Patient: sex F, age 67
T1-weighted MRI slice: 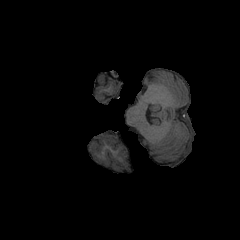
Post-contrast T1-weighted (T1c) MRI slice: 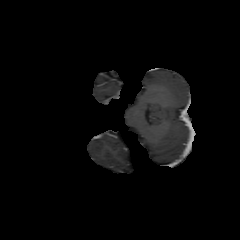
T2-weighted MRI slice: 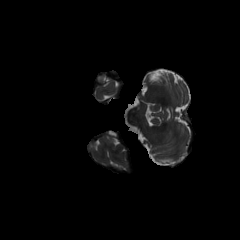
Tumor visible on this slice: no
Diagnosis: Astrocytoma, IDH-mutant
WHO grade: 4